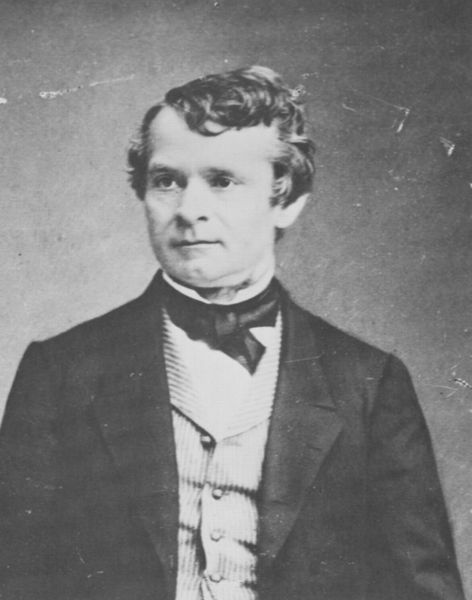
Titel: Gov. Curtin
Künstler: Mathew B. Brady
Schlagwörter: dunkel, mann, schatten, weiß, frisur, grau, haar, hell, licht, mund, nase, ohr, schwarz, blick, rock, schleife, anzug, hemd, jacke, jung, augen, falten, gesicht, kleidung, kragen, silber, bildnis, portrait, porträt, haare, mantel, brustbild, kinn, locken, ohren, scheitel, schultern, monochrom, krawatte, seitenscheitel, glanz, halstuch, gestreift, streifen, knöpfe, fliege, jackett, oberkörper, revers, jacket, weste, foto, fotografie, photographie, schwarz-weiß, stehkragen, photo, jüngling, halbprofil, rasiert, gesichtsausdruck, halsbinde, portr, knick, gewellt, fot, bund, gescht, bürgerkrieg, bartlos, daguerrotypie, phot, mannn, forografie, 19. jahrhundert, 1860